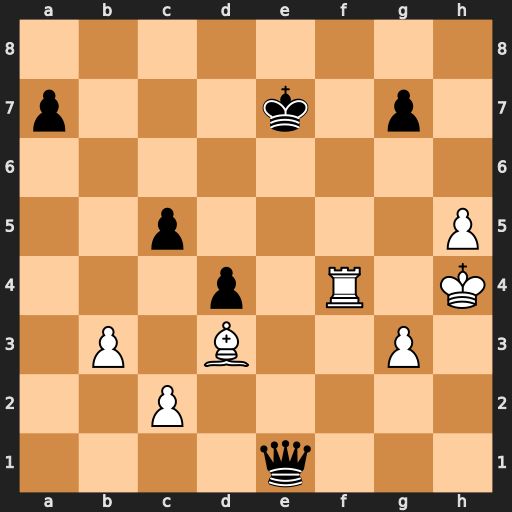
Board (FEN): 8/p3k1p1/8/2p4P/3p1R1K/1P1B2P1/2P5/4q3
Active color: w
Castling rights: -
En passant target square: -
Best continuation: Re4+ Qxe4+ Bxe4